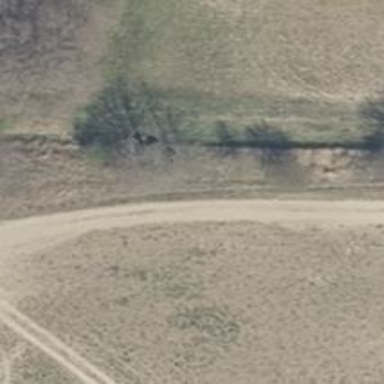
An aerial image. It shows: Sandy track road with grade 4 track type.